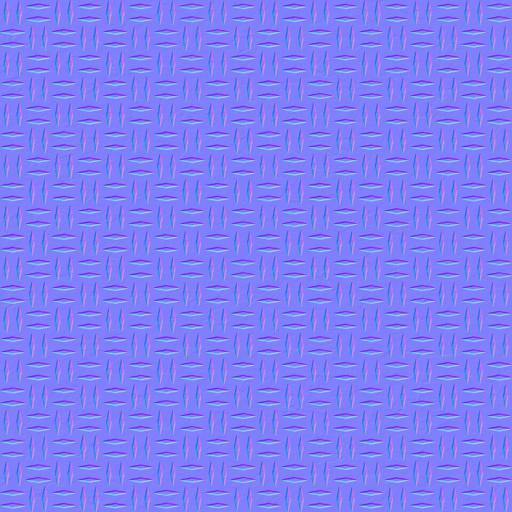
diamond plate floor industrial metal tread